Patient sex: F
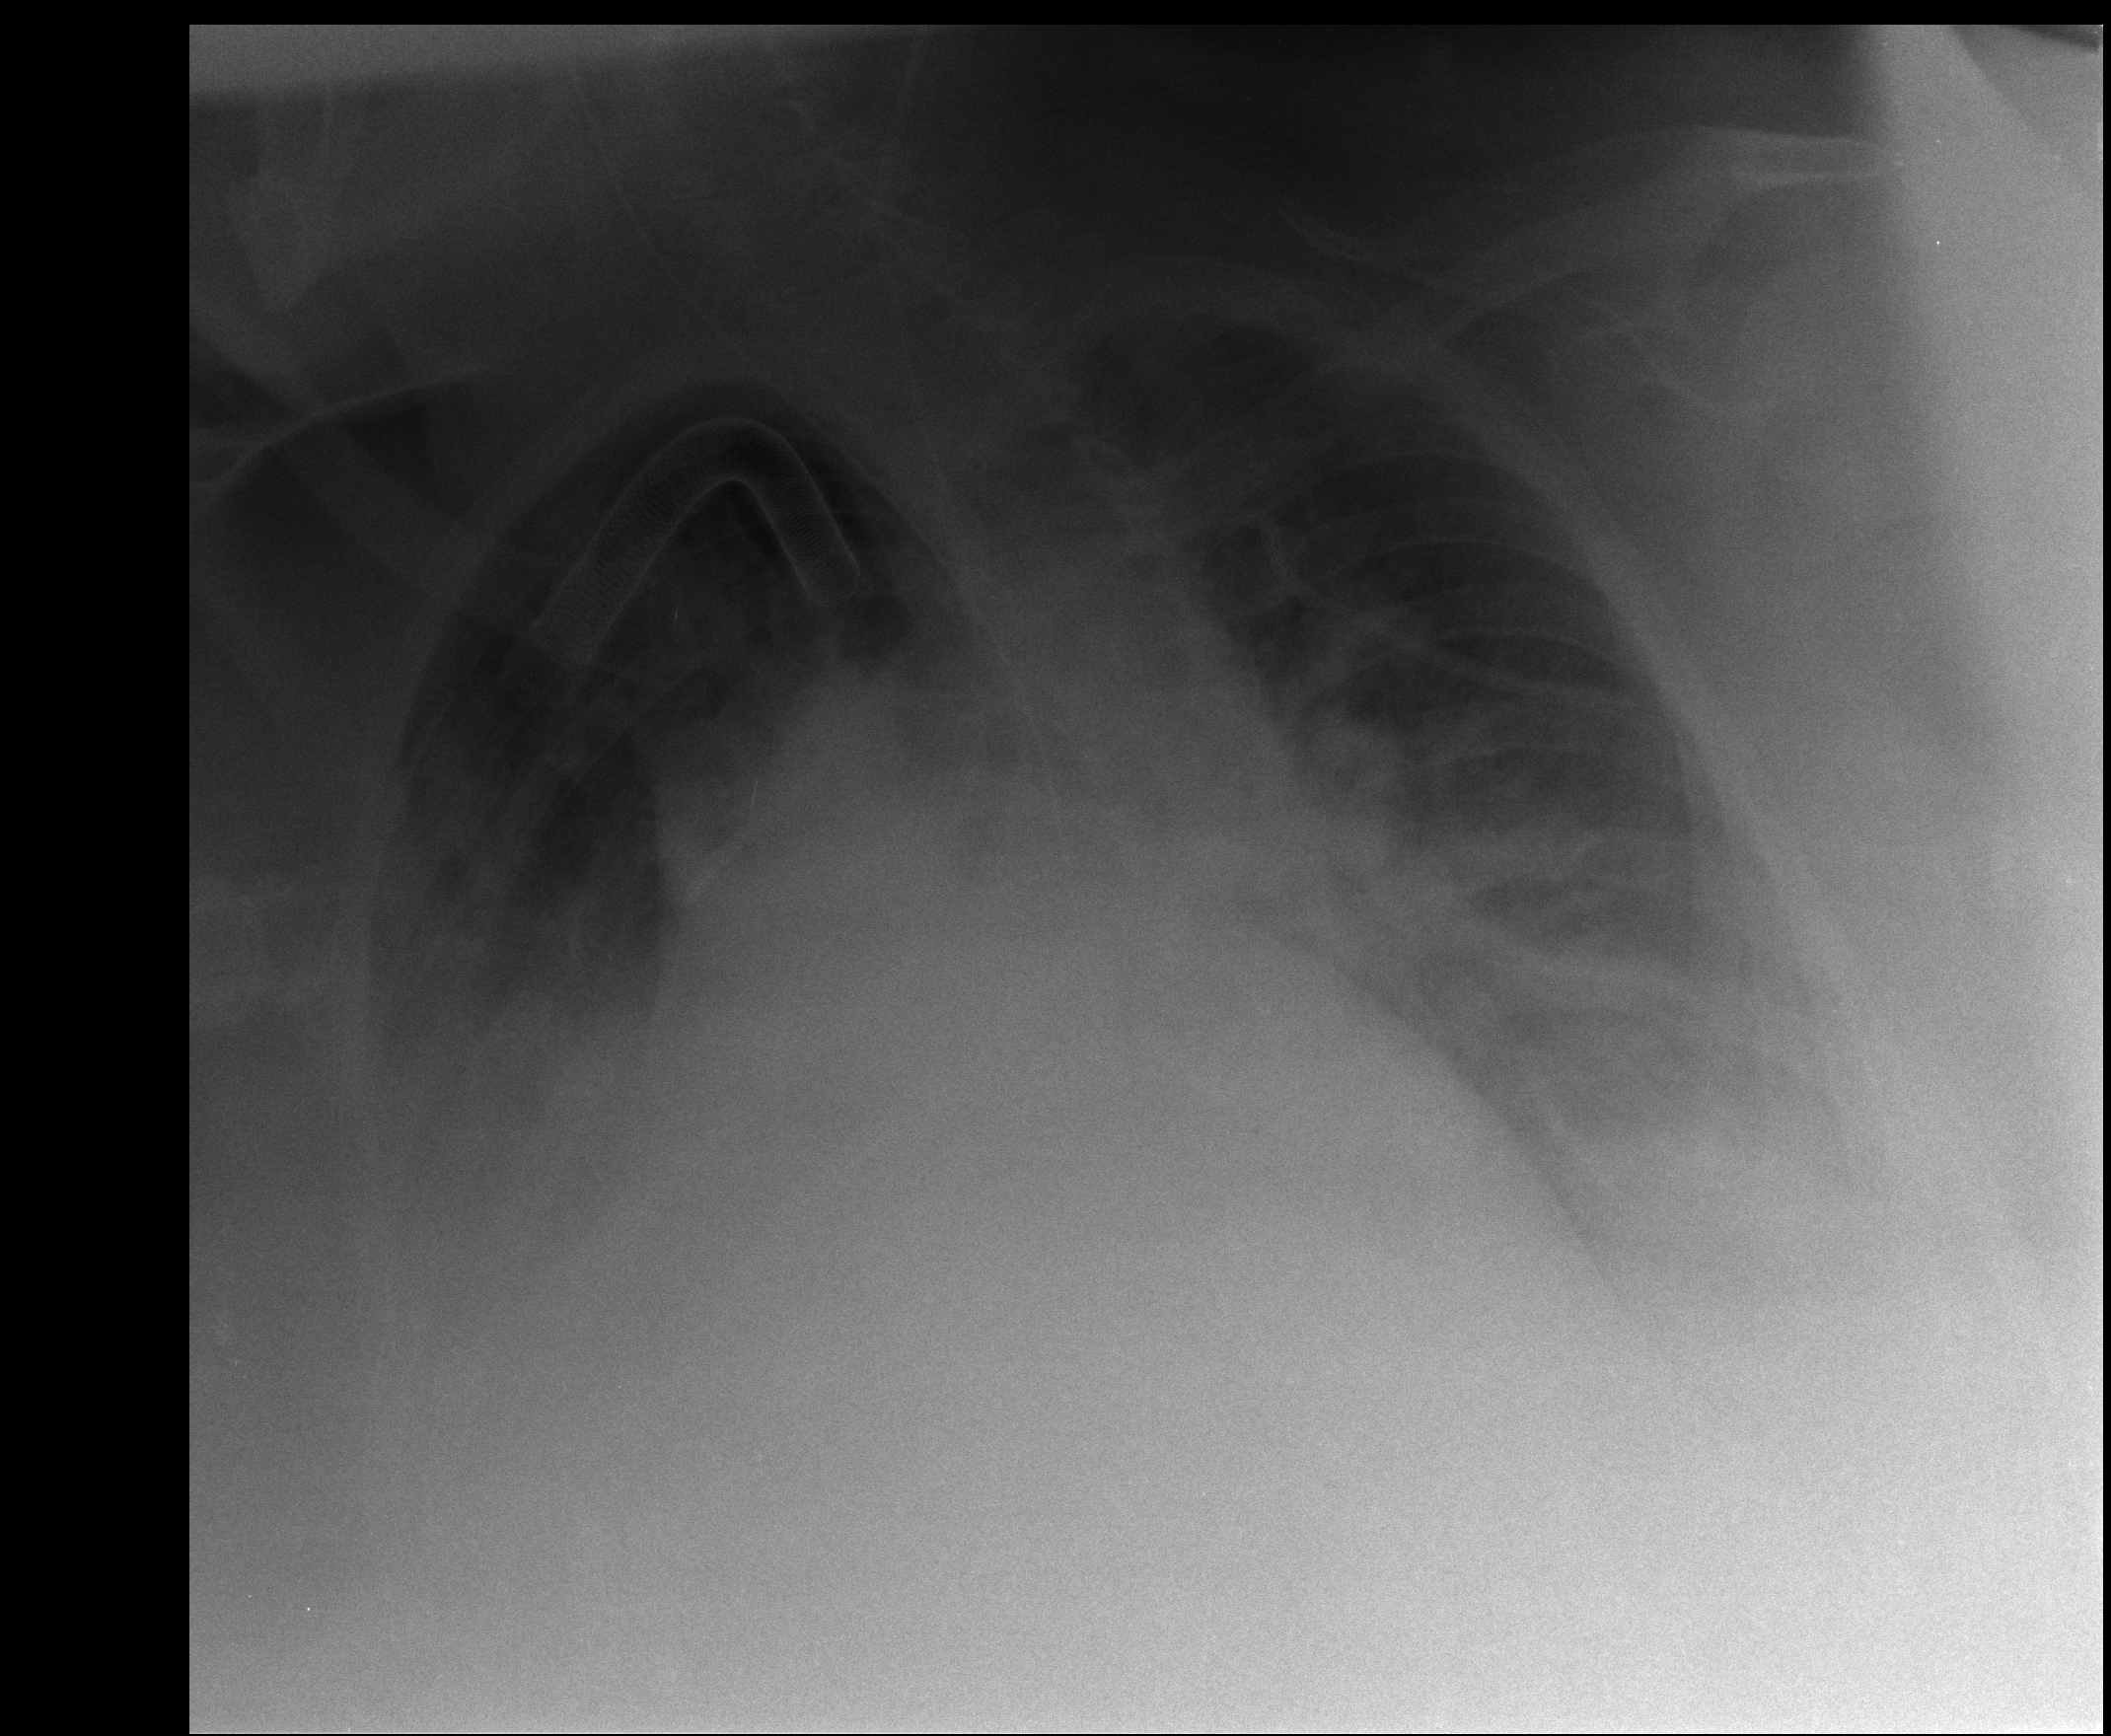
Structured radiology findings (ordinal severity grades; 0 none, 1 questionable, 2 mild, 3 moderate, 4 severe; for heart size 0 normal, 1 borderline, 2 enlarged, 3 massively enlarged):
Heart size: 2
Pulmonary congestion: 2
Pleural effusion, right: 2
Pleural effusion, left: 2
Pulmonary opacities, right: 2
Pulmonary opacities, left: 2
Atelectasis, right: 2
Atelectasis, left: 2